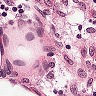
Metastatic tissue present: no